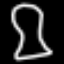
Label: hourglass